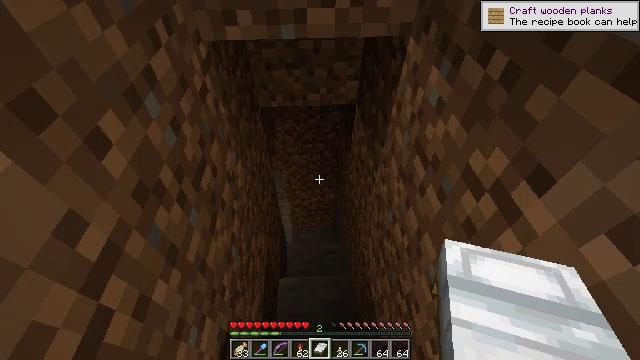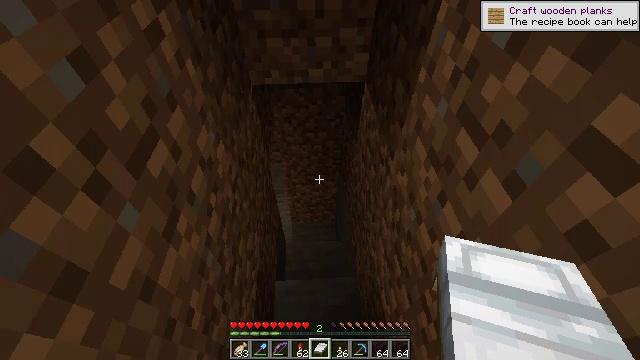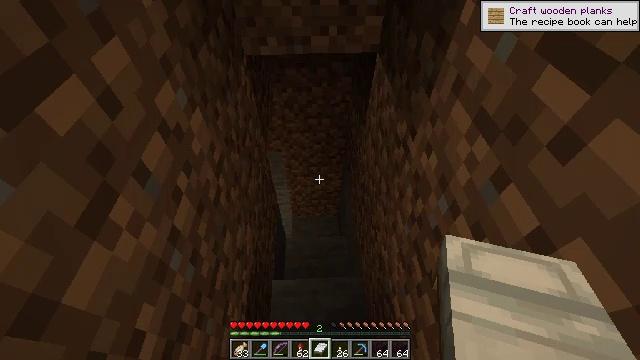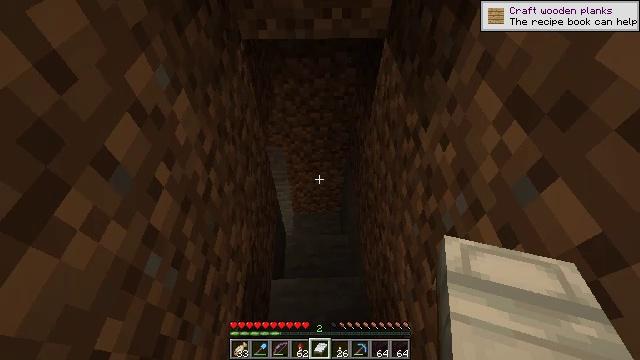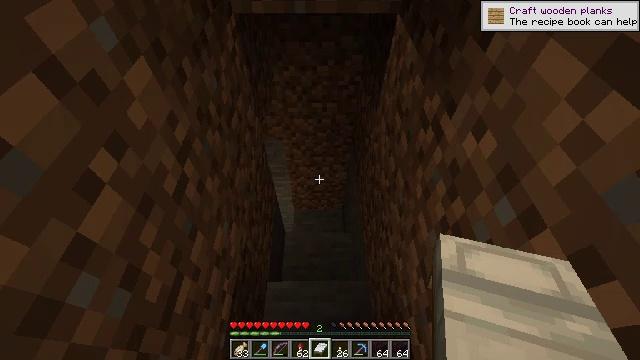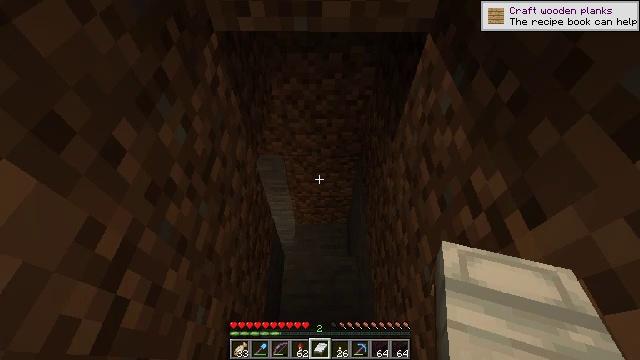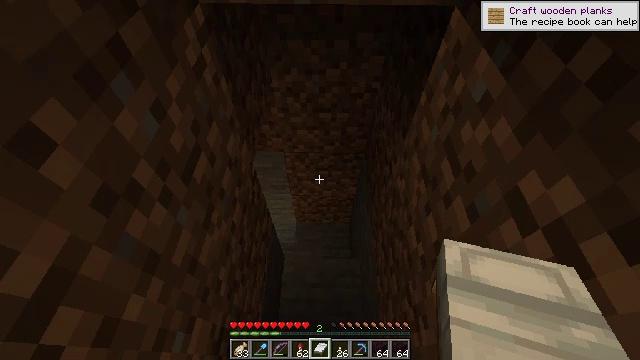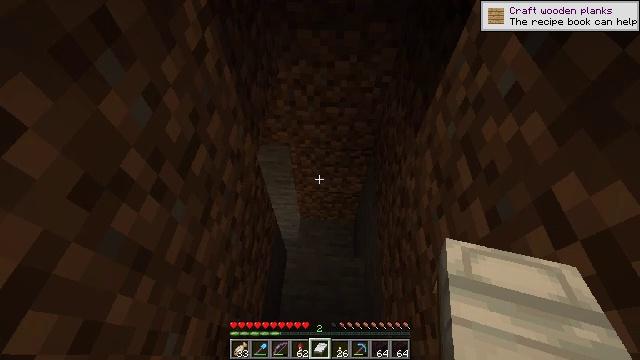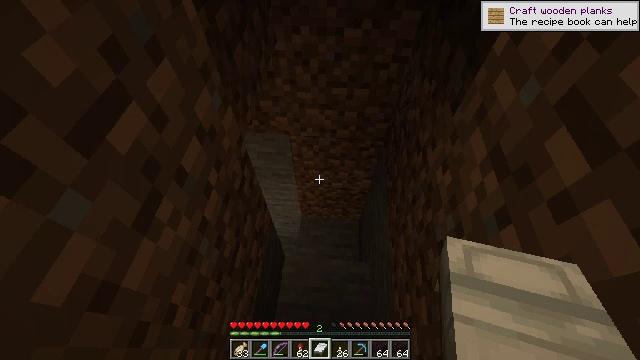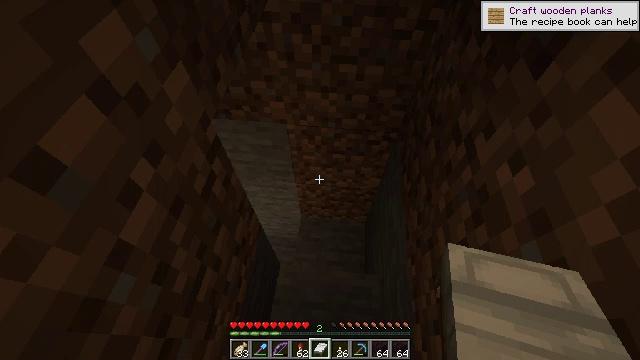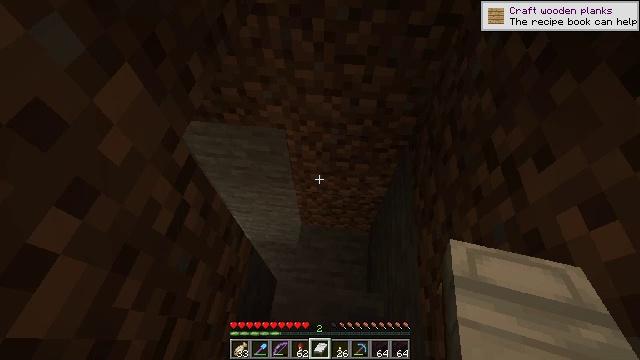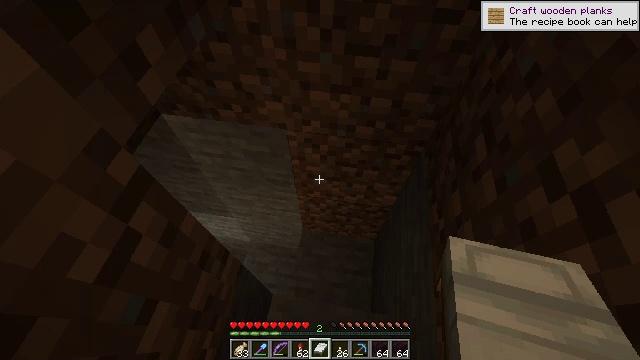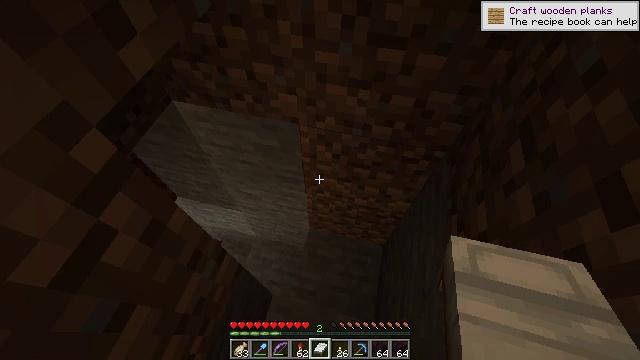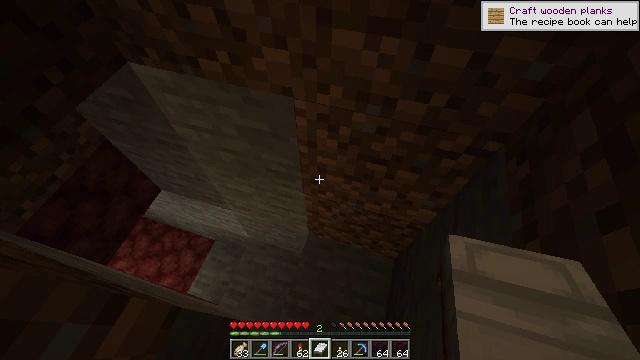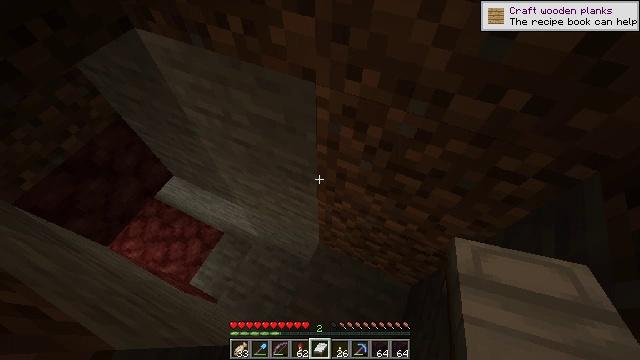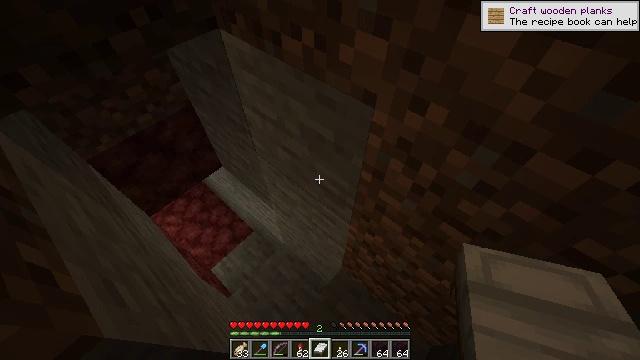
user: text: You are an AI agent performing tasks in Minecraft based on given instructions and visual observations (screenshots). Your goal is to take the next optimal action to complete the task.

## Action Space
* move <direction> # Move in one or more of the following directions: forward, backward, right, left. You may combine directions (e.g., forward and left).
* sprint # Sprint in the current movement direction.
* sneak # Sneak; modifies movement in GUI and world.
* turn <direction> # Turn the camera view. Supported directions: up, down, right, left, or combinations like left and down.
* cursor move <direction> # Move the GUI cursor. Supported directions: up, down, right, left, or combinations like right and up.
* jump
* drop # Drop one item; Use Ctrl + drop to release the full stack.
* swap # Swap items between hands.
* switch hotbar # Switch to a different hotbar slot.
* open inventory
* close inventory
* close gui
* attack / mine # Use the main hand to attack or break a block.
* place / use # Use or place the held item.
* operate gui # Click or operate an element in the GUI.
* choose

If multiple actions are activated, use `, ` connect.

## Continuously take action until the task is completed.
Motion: motion action
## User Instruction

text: Open the furnace and craft nether bricks with netherrack.
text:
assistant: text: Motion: move forward, turn down
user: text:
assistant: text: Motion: move forward, turn down
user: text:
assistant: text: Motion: move forward
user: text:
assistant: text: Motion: move forward, turn left and down
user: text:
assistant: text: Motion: move forward, turn left and down
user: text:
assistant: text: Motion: move forward
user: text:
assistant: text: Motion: move forward, turn left
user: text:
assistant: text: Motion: move forward, turn left
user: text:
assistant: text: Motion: move forward, turn left
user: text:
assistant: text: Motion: move forward
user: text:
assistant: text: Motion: move forward, turn left
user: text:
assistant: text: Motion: move forward, turn left
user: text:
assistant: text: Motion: move forward, turn left
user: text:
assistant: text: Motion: move forward, turn left
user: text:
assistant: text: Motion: move forward, turn left and up
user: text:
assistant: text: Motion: move forward, turn left and up
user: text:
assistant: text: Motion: move forward, turn left and up
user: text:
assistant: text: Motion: move forward, turn left and up
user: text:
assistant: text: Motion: move forward, turn left and up
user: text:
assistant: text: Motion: move forward
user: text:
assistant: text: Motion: move forward
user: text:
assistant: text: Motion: move forward
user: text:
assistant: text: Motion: move forward
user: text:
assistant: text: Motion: move forward
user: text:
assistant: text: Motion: move forward
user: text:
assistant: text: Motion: move forward
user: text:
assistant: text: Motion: move forward, turn left
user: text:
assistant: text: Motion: move forward, turn left and up
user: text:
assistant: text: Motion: move forward, turn up
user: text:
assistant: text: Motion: move forward, turn up